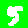
Digit: 5